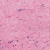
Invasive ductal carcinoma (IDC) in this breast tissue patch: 0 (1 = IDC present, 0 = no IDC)